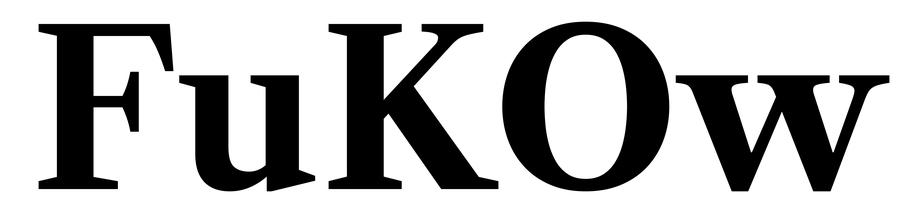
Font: LibreCaslonText_Bold